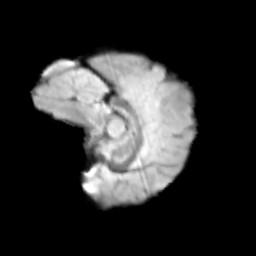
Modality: T2w
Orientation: sagittal
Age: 11
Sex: female
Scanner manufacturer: siemens
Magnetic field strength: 3 T
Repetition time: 3.8 s
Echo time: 0.07 s